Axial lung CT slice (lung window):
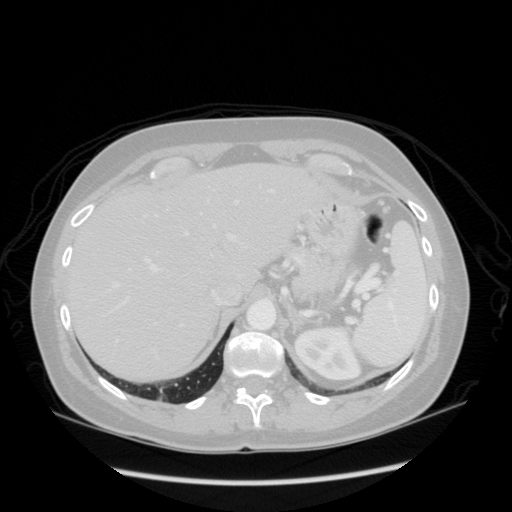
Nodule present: no